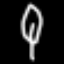
Label: leaf